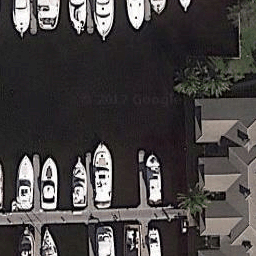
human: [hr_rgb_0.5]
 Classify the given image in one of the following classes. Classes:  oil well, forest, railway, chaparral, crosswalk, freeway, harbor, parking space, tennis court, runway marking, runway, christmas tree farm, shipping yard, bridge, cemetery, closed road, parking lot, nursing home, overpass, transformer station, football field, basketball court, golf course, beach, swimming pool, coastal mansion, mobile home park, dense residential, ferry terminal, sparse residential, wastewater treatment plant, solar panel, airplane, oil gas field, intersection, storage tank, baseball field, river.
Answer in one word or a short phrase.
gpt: harbor